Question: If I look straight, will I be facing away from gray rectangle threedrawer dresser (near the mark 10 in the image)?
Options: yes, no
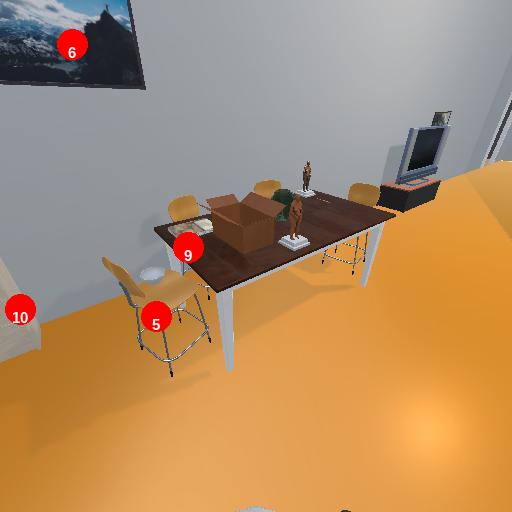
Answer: yes